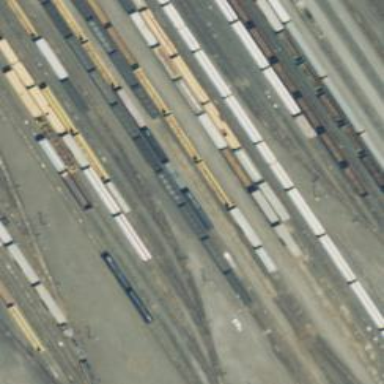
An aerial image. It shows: Railway yard used for servicing trains.